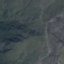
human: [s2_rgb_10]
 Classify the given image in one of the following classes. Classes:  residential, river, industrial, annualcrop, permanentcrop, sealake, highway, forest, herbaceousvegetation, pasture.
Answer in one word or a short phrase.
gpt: HerbaceousVegetation